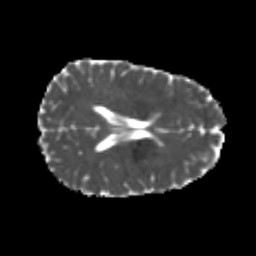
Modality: MD
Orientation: axial
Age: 22
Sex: female
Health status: healthy
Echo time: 0.074 s